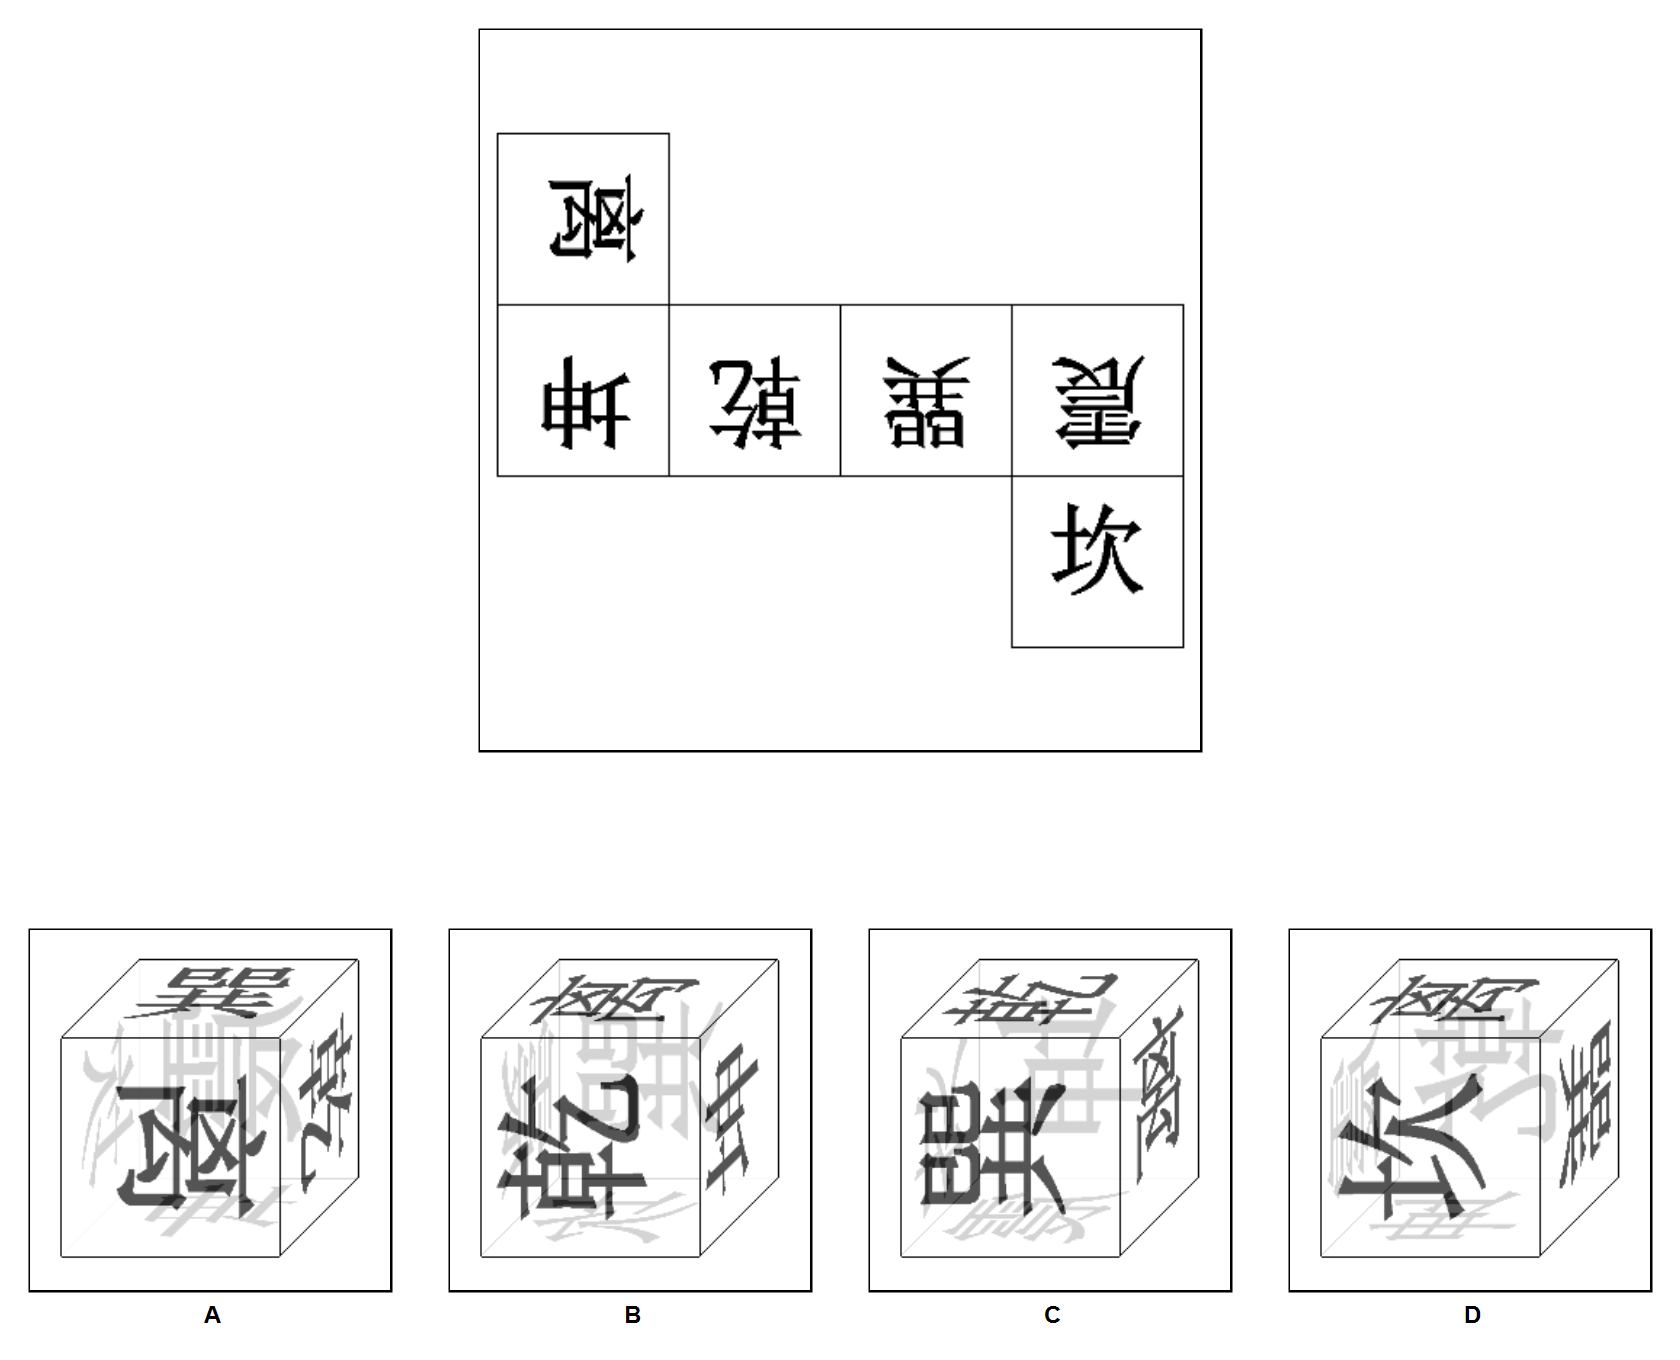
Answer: C